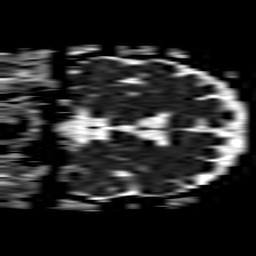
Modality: ADC
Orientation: coronal
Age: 67
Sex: male
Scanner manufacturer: philips
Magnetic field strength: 1.5 T
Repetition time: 3.4 s
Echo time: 0.06922 s